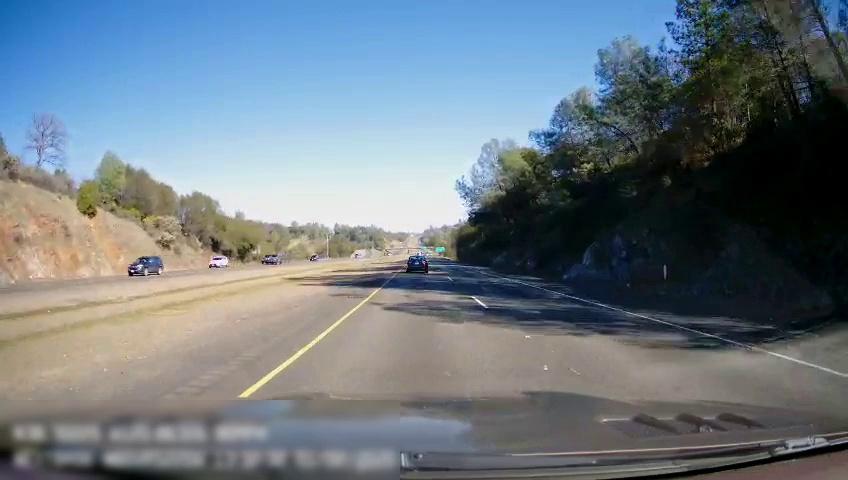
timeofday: Day
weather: Sunny
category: Drivable Space
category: Drivable Space
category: Vehicles | SUV
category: Vehicles | SUV
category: Vehicles | SUV
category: Vehicles | SUV
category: Vehicles | Car
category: Vehicles | Car
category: Lanes | Current Lane
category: Lanes | Current Lane
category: Lanes | Alternate Lane